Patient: sex M, age 46
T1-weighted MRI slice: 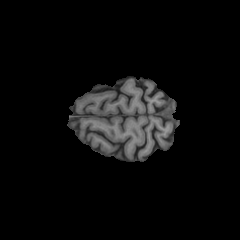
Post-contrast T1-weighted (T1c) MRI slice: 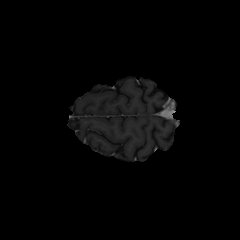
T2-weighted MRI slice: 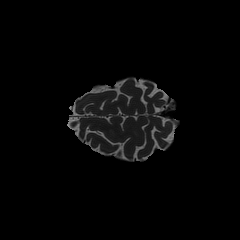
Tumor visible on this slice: no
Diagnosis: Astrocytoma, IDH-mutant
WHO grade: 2